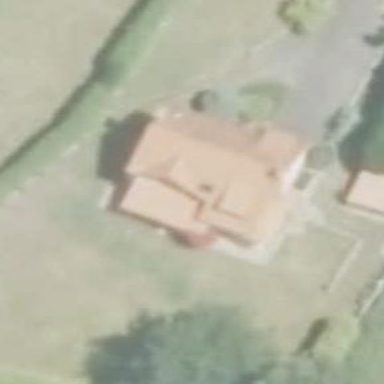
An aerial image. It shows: Simple and straightforward house.